Question: I'm following the approach of this answer:
<URL>
Until last week, everything is running fine. I was using vs2012 and the error works greats, the result was like this one result here:
<URL>
But this week I upgraded my vs to vs2013. After a lot of headache with mvc5 upgrades, I stuck again in this one. Now, the approach to error handling, just gave me an html page, like this image.

Apparently, the web.config is ok. I dont know either how to search for this problem in google, and waste like 2hours by now.
Thanks in advance
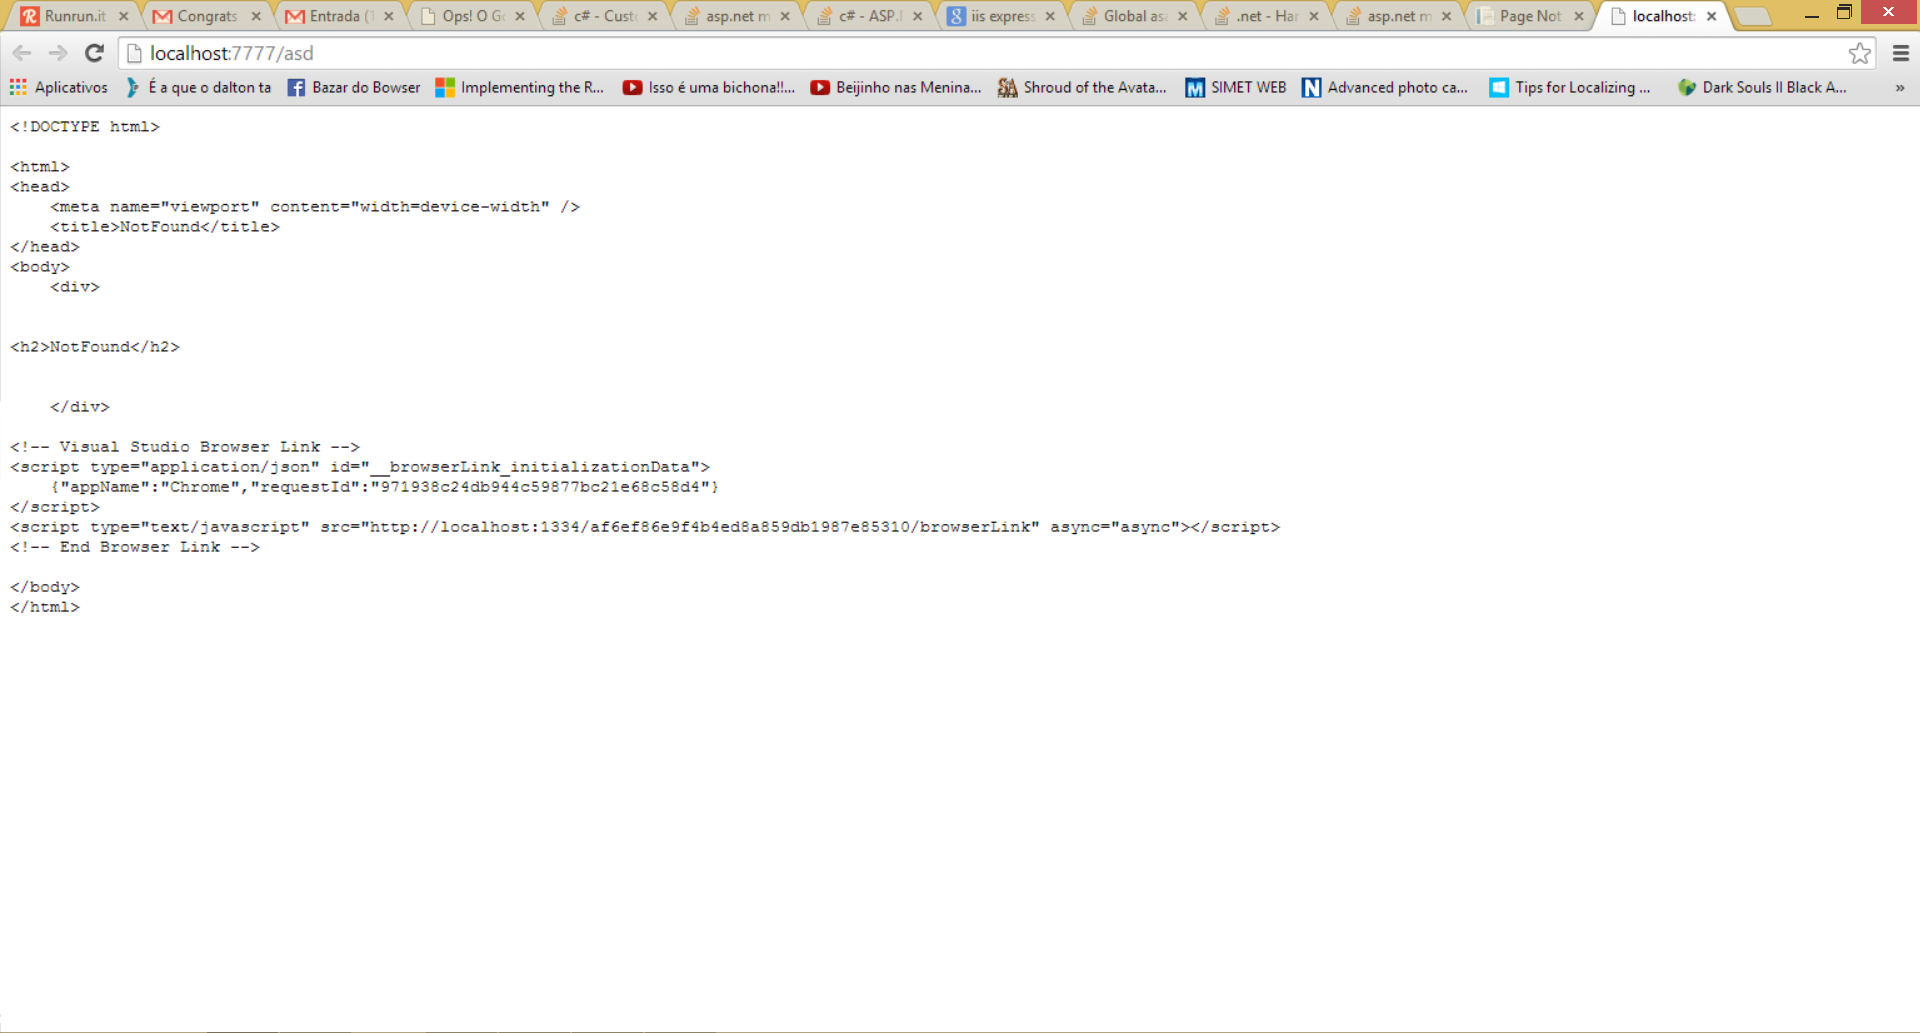
Answer: After a lot of try-error, I make it to work again.
Put Response.End(); after the controler.execute.
Works like a charms